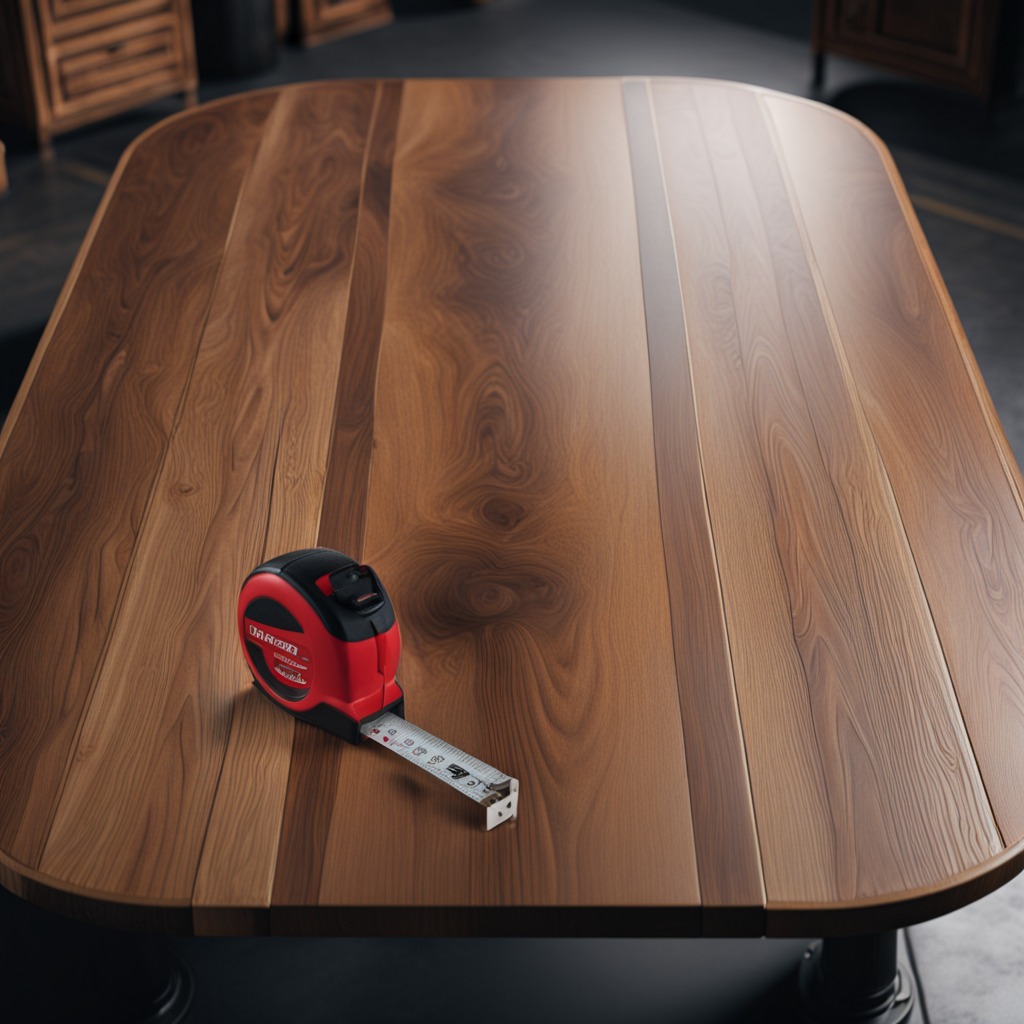
A measuring tape is lying on the wooden table in the garage.